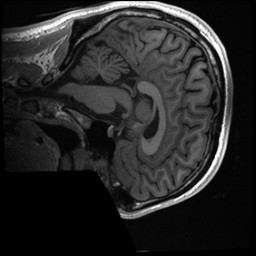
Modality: T1w
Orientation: sagittal
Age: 18
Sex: female